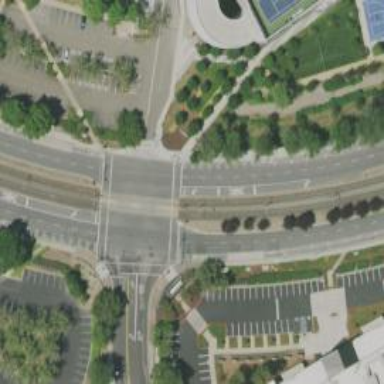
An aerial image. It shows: Solid stop line on the road marking.